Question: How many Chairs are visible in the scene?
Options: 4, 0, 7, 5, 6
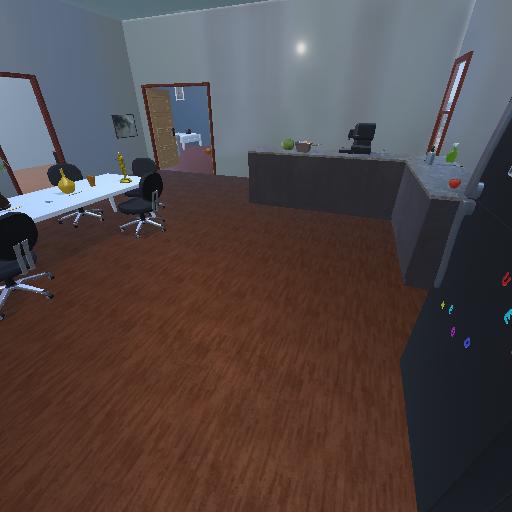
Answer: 4